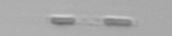
Label: Leptocylindrus